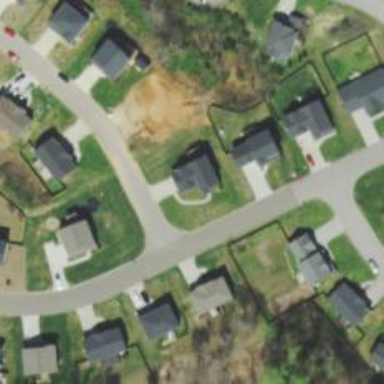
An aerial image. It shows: Neighborhood.